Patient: sex M, age 71
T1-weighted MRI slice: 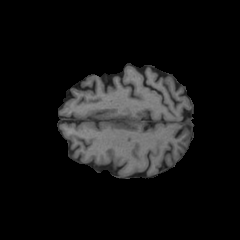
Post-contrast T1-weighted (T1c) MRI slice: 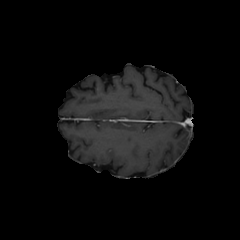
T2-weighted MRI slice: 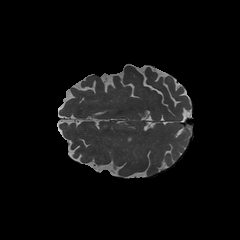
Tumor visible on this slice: no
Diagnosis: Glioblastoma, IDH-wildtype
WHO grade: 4